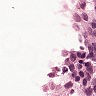
Metastatic tissue present: yes